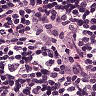
Metastatic tissue present: no